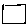
Label: square